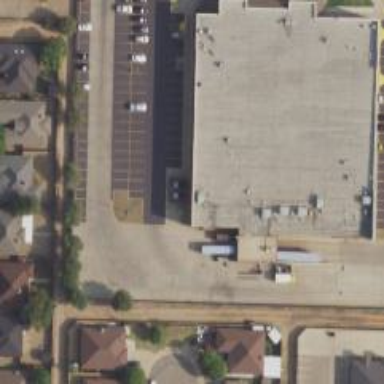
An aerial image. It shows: Supermarket located in building.